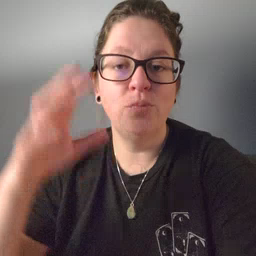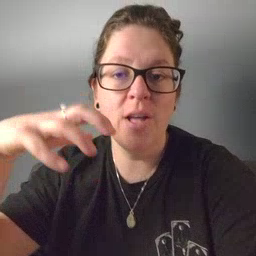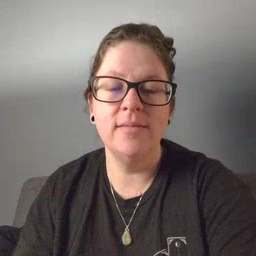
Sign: rain